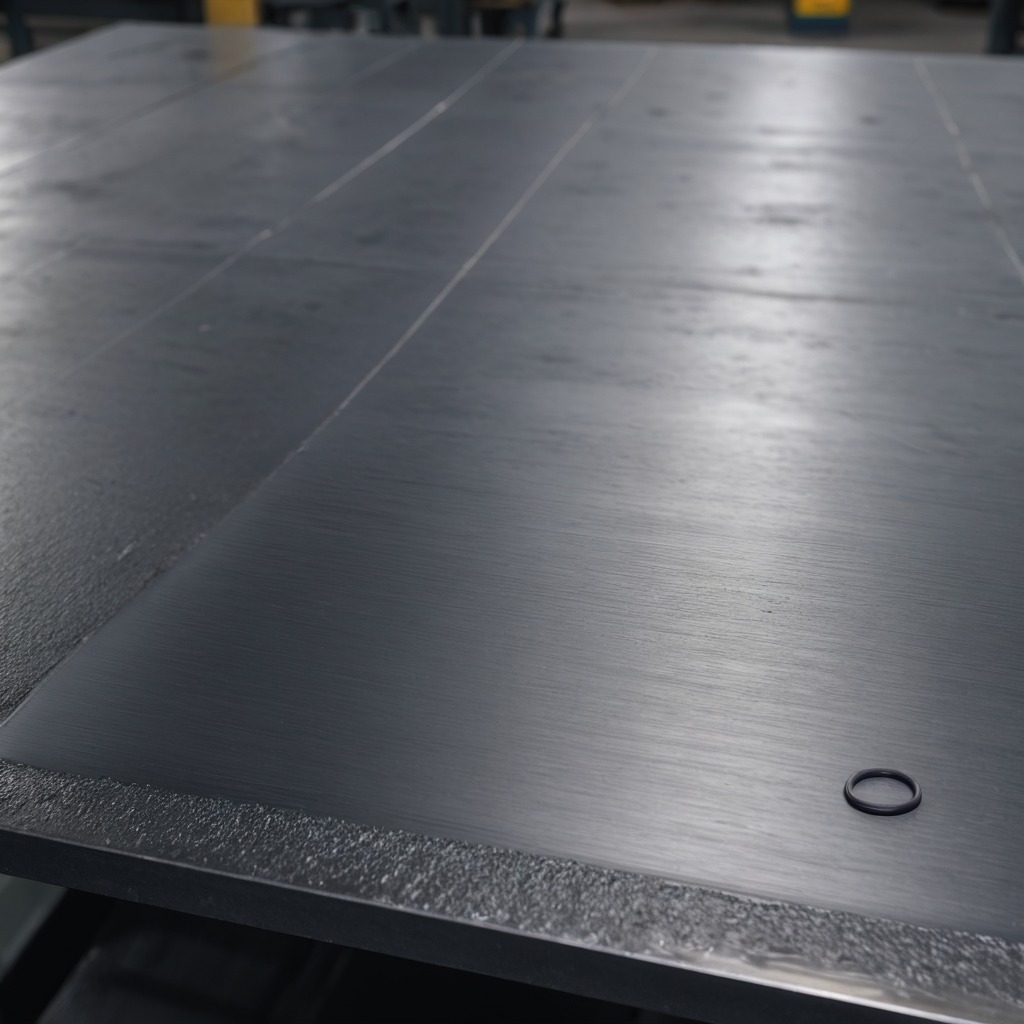
A rubber O-ring is lying on the cold steel table in a mining workshop.